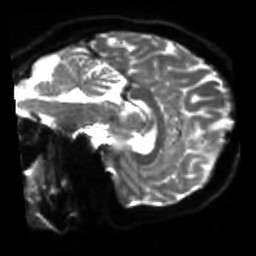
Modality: sbref
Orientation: sagittal
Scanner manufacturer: siemens
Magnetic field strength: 3 T
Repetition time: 4 s
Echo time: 0.0594 s